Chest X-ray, PA view. Patient: 14 years old, sex F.
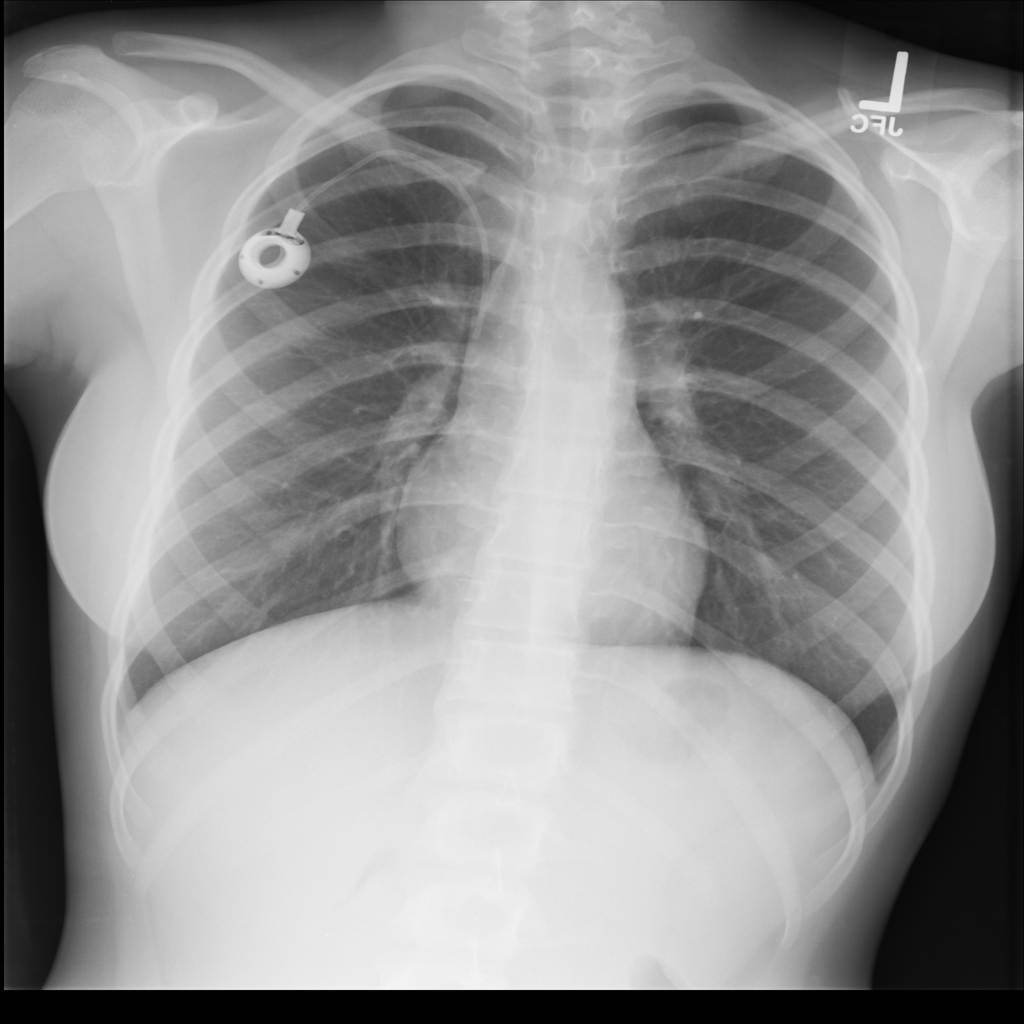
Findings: Infiltration